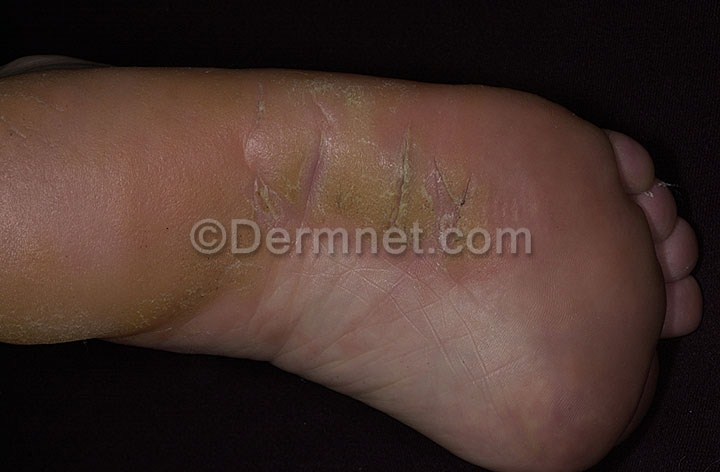
Disease: Eczema Photos